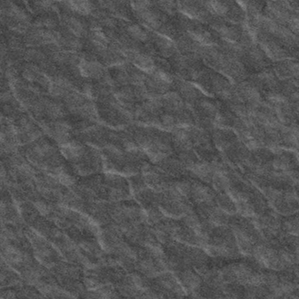
Label: frost